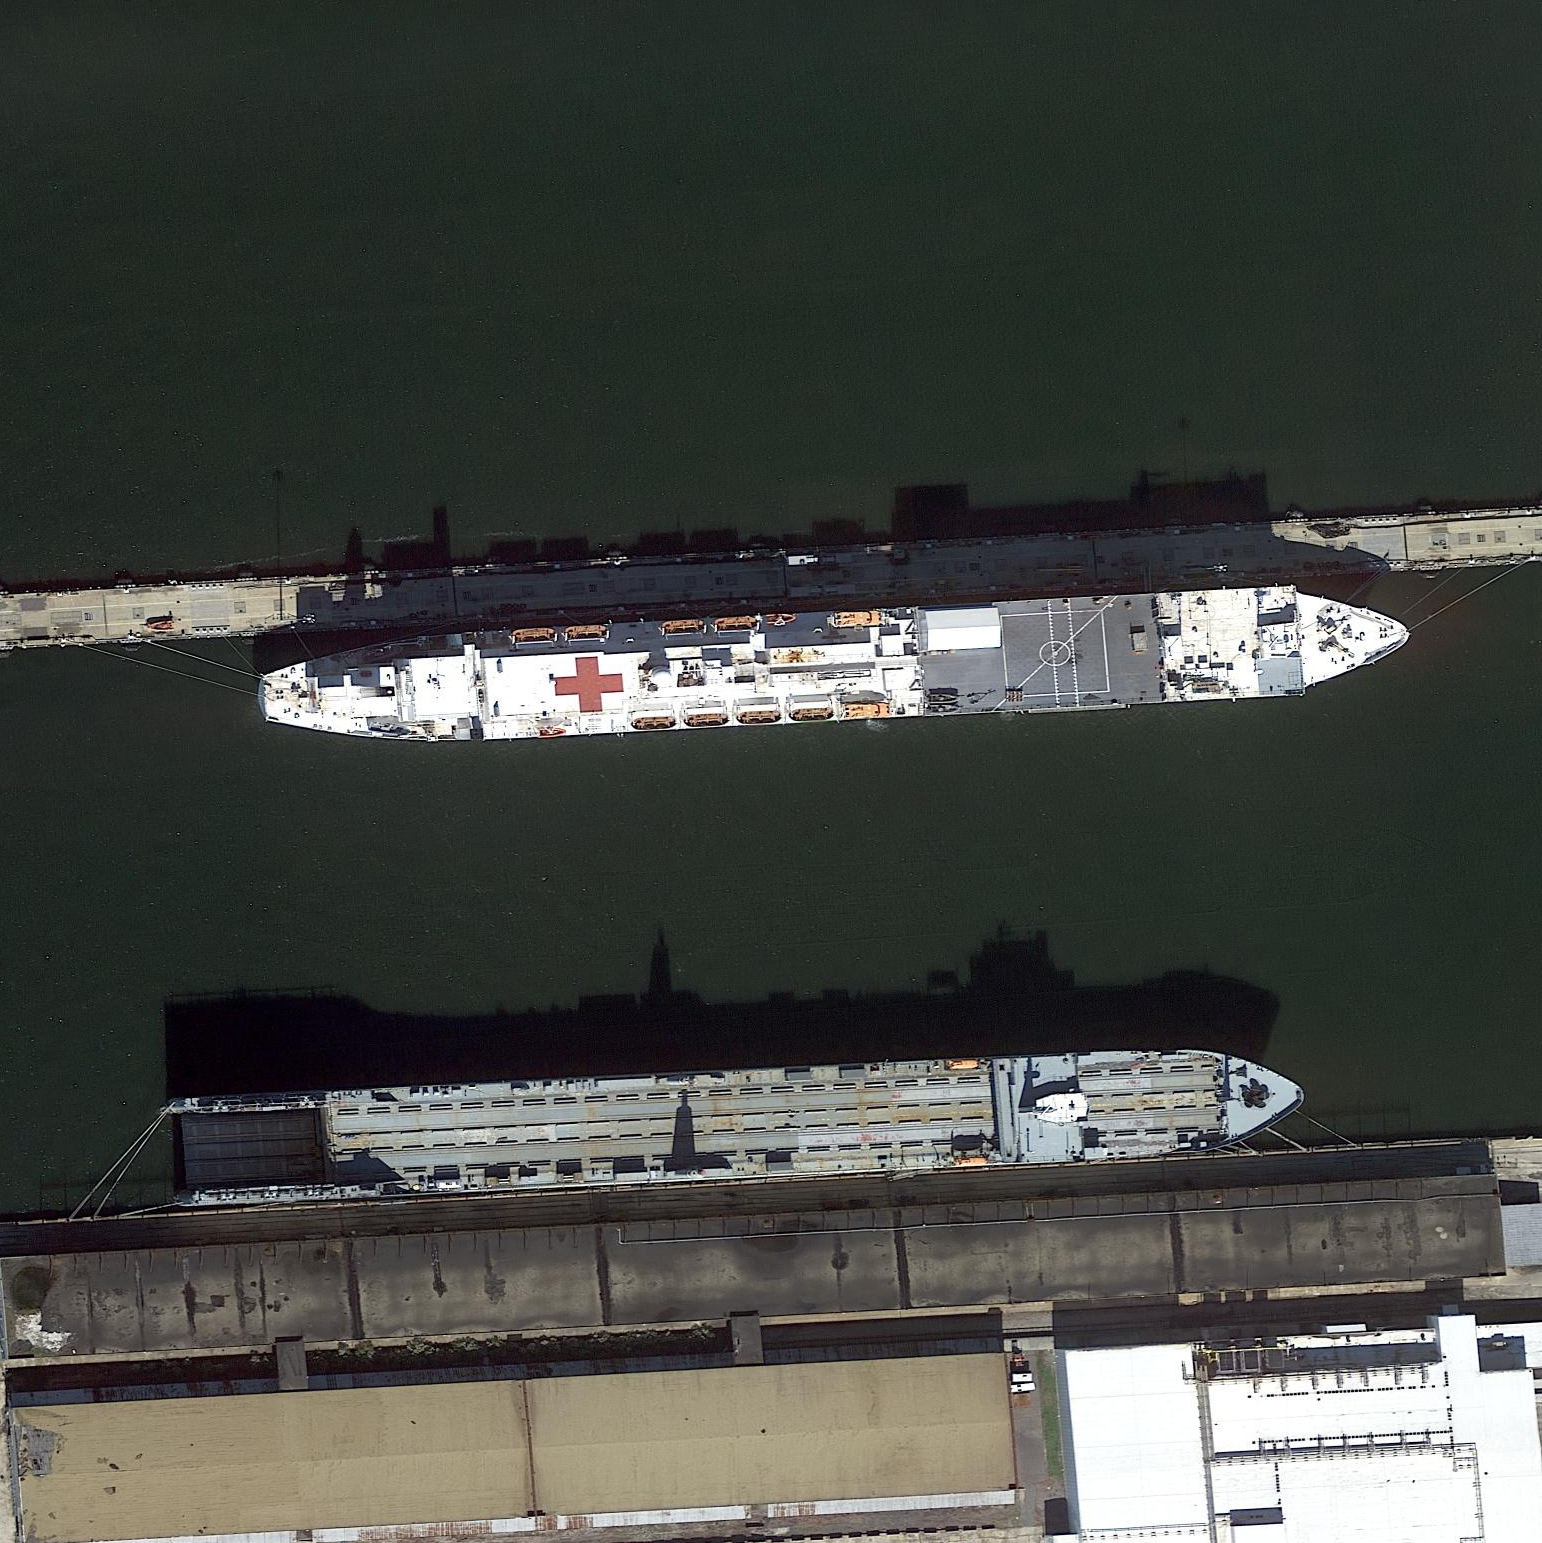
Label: civil